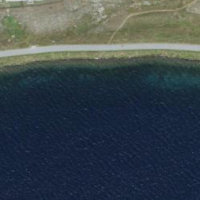
EUNIS habitat code: 14
Species observed at this site:
Cirsium heterophyllum
Barbarea vulgaris